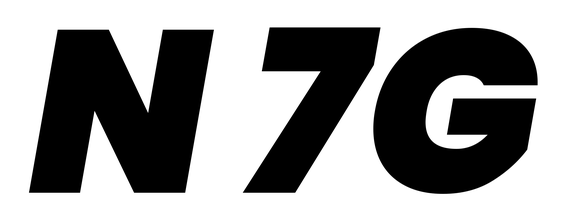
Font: Poppins-BlackItalic